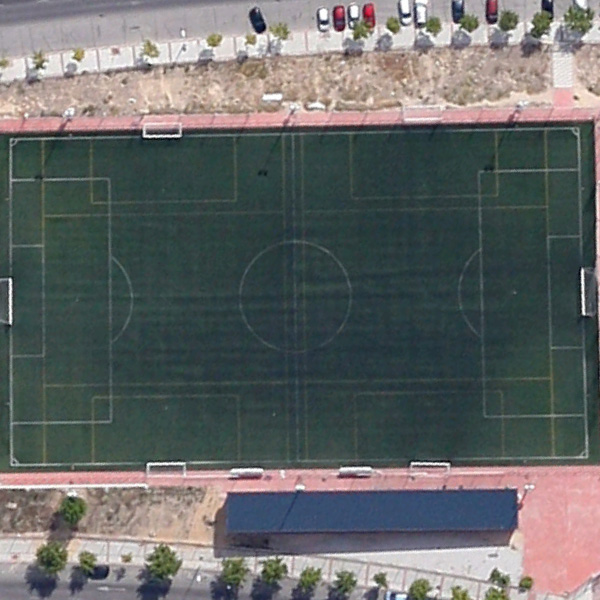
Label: Playground